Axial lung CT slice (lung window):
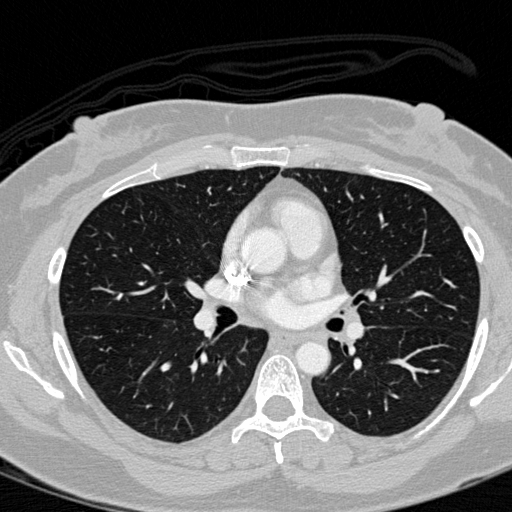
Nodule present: no